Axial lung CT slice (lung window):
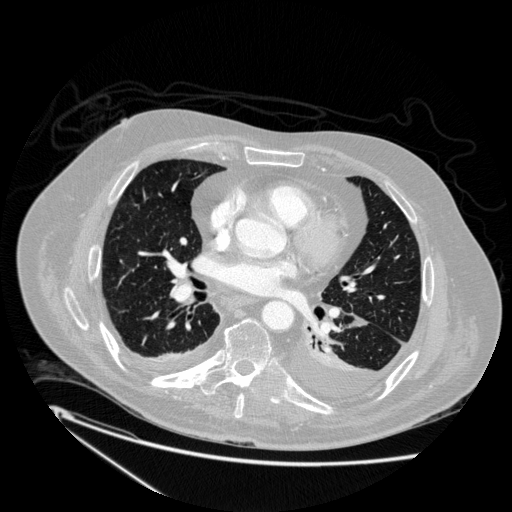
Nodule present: no